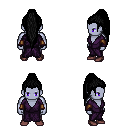
a pixel art fantasy rpg character, male body template, dark elf, purple skin, purple robe, metal pants, black extra-long topknot hairstyle, cloth bracers, maroon shoes, four views (front, back, left, right), 2x2 character sprite sheet, small pixel art, hard edges, no anti-aliasing